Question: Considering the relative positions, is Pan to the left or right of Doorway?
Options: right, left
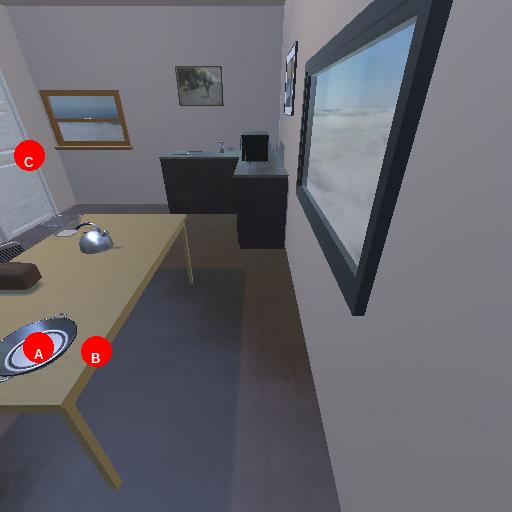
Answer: right